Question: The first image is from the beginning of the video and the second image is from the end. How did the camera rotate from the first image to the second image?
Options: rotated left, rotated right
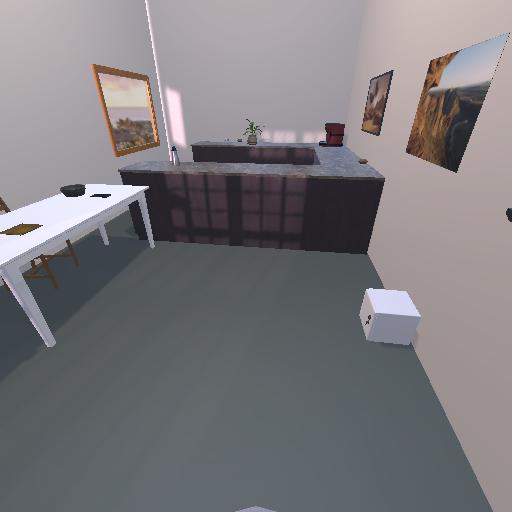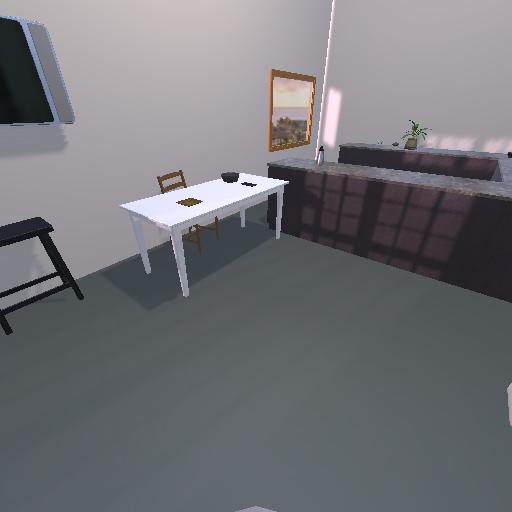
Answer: rotated left